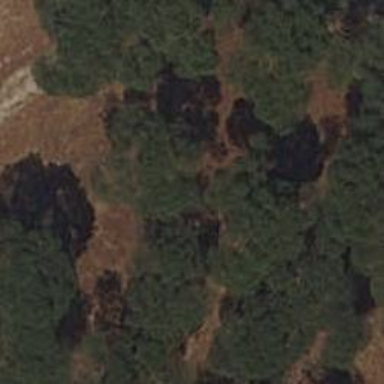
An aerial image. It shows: Evergreen tree with needle-leaved leaves.